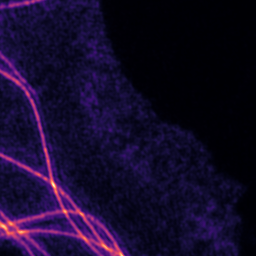
Label: Super-resolution Microtubules image